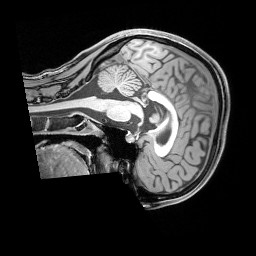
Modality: T1w
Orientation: sagittal
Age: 24
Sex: female
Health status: healthy
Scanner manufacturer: siemens
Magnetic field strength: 3 T
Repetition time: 1.65 s
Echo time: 0.00182 s